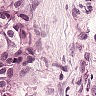
Metastatic tissue present: yes